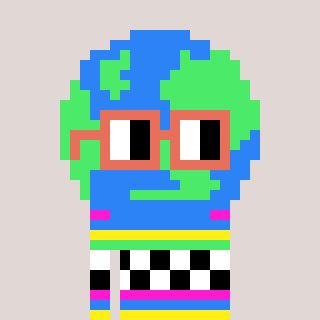
a pixel art character with square orange glasses, a earth-shaped head and a magenta-colored body on a warm background